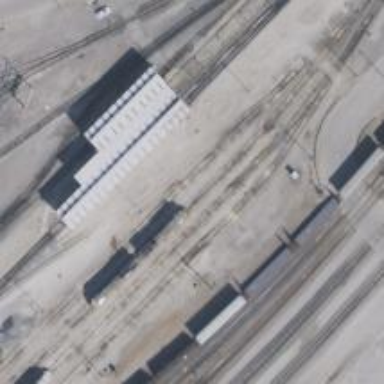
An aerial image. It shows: Electrified rail yard for railway service.